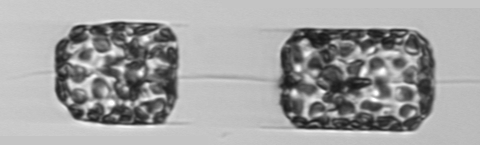
Label: Ditylum_brightwellii